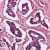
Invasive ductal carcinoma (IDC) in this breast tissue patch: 1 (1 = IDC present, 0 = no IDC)